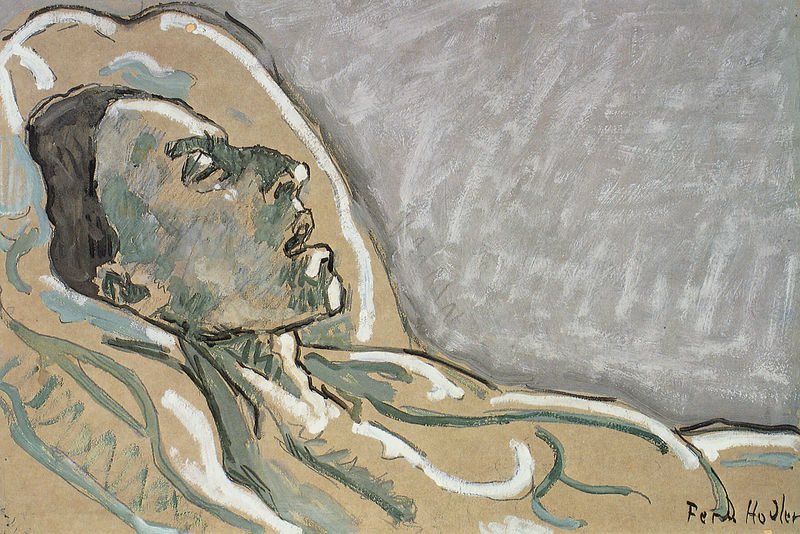
Titel: Die sterbende Valentine Godé-Darel
Künstler: Ferdinand Hodler
Institution: St. Gallen, Kunstmuseum
Schlagwörter: blau, gemälde, kopf, mann, schatten, schlaf, weiß, gelb, grün, braun, frau, grau, licht, mund, nase, ohr, profil, schwarz, skizze, beige, malerei, augen, gesicht, mensch, bild, hals, signatur, auge, haare, decke, lippen, ohren, sofa, liegen, schlafen, farbe, linien, kissen, detail, seitenansicht, bett, liegend, striche, offen, seite, atmen, hodler, pinselstrich, ferdinand, karton, sterben, totenbett, geöffnet, ottomane, zahn, skizzenhaft, lienien, ferdinand hodler, ferd, kartonn